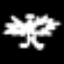
Label: angel